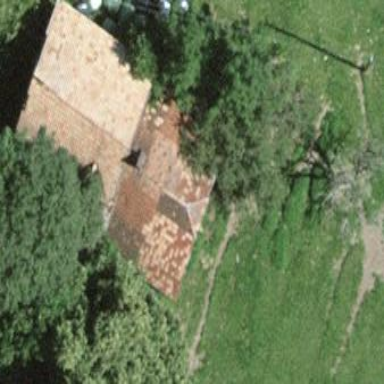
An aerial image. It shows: Farm building.